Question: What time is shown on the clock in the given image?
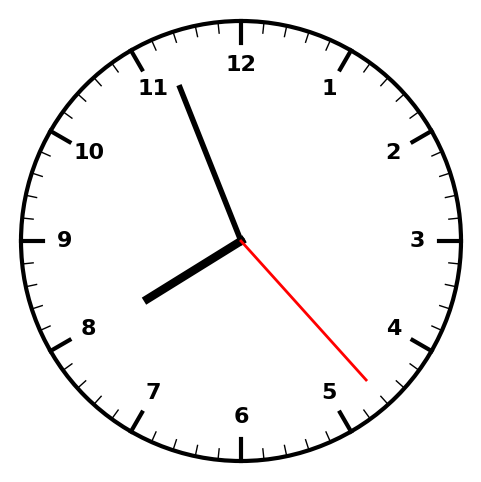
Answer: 07:56:23